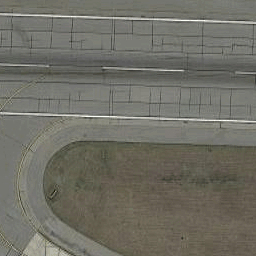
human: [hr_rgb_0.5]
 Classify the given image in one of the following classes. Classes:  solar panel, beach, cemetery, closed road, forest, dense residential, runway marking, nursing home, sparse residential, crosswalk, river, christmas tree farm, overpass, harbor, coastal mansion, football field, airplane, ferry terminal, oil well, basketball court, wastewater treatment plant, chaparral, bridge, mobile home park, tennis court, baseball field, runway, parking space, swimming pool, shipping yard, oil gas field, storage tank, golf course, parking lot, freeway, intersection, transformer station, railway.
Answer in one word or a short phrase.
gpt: runway